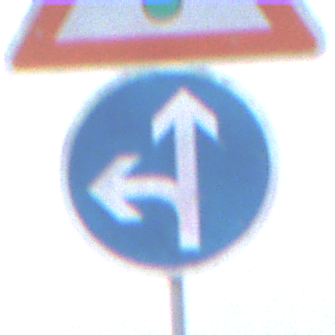
Verkehrszeichen: VorgeschriebeneFahrtrichtungGeradeausOderLinks
Zusatzzeichen oben: Lichtzeichenanlage
Umgebung: Outdoor, Nature
Tageszeit: SunriseSunset
Wetter: Overcast
Licht: Natural
Jahreszeit: NotSpecified
Kontrast: LowContrast